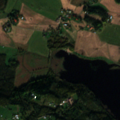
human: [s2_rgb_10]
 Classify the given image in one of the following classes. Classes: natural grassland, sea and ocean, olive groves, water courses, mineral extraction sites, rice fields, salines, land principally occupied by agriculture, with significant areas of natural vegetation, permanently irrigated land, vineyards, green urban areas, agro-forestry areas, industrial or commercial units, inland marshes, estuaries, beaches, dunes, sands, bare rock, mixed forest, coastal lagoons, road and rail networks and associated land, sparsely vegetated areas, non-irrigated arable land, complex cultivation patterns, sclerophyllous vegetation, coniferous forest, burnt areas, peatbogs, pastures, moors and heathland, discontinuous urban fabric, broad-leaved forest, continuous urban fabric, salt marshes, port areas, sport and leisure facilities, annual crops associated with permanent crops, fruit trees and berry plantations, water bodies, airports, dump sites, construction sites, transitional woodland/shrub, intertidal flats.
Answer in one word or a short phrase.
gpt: non-irrigated arable land, land principally occupied by agriculture, with significant areas of natural vegetation, broad-leaved forest, coniferous forest, water bodies